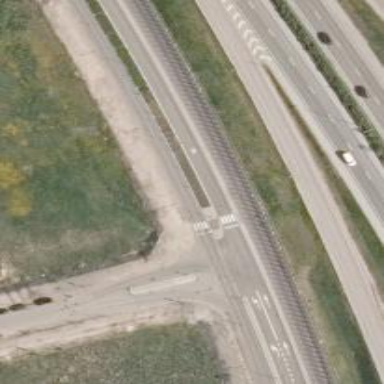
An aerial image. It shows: Cycleway.